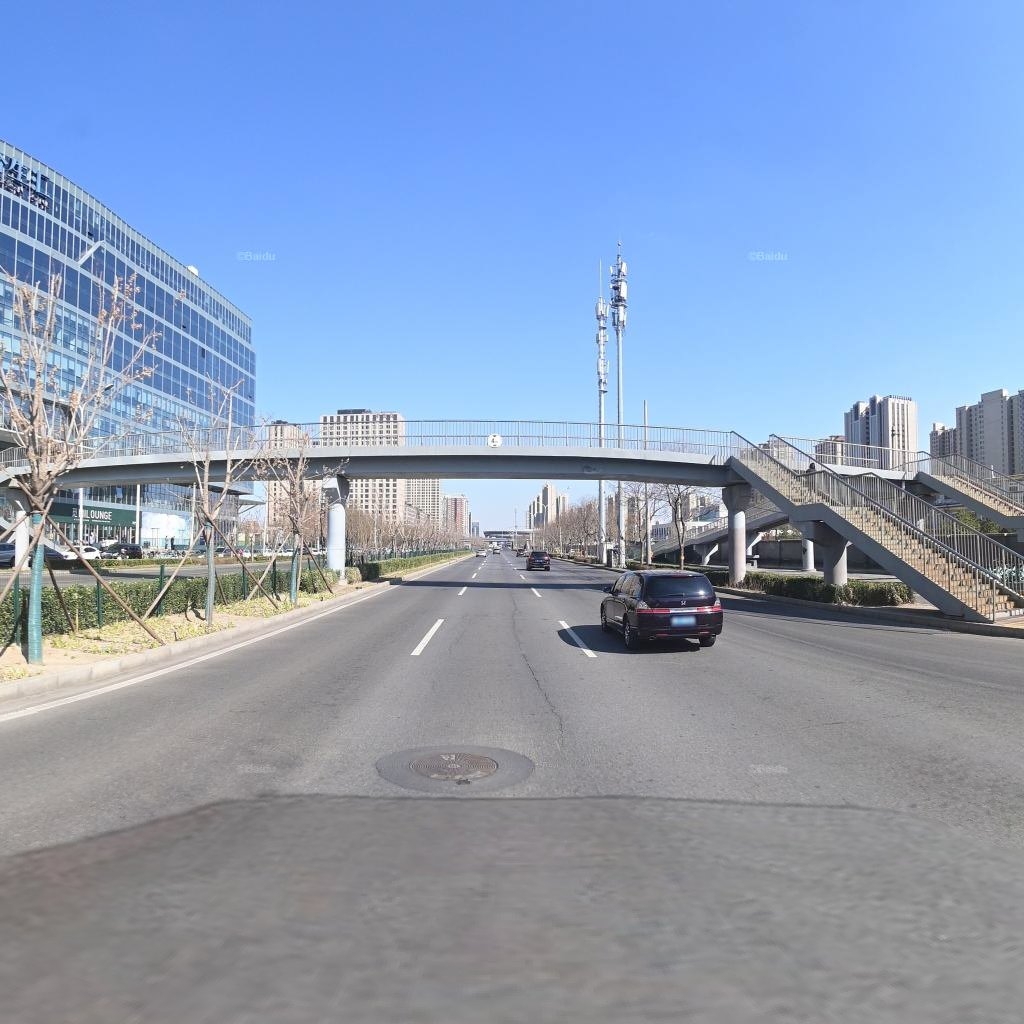
Region: Chaoyang
Road damage annotations: longitudinal crack, manhole cover, transverse crack